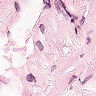
Metastatic tissue present: no